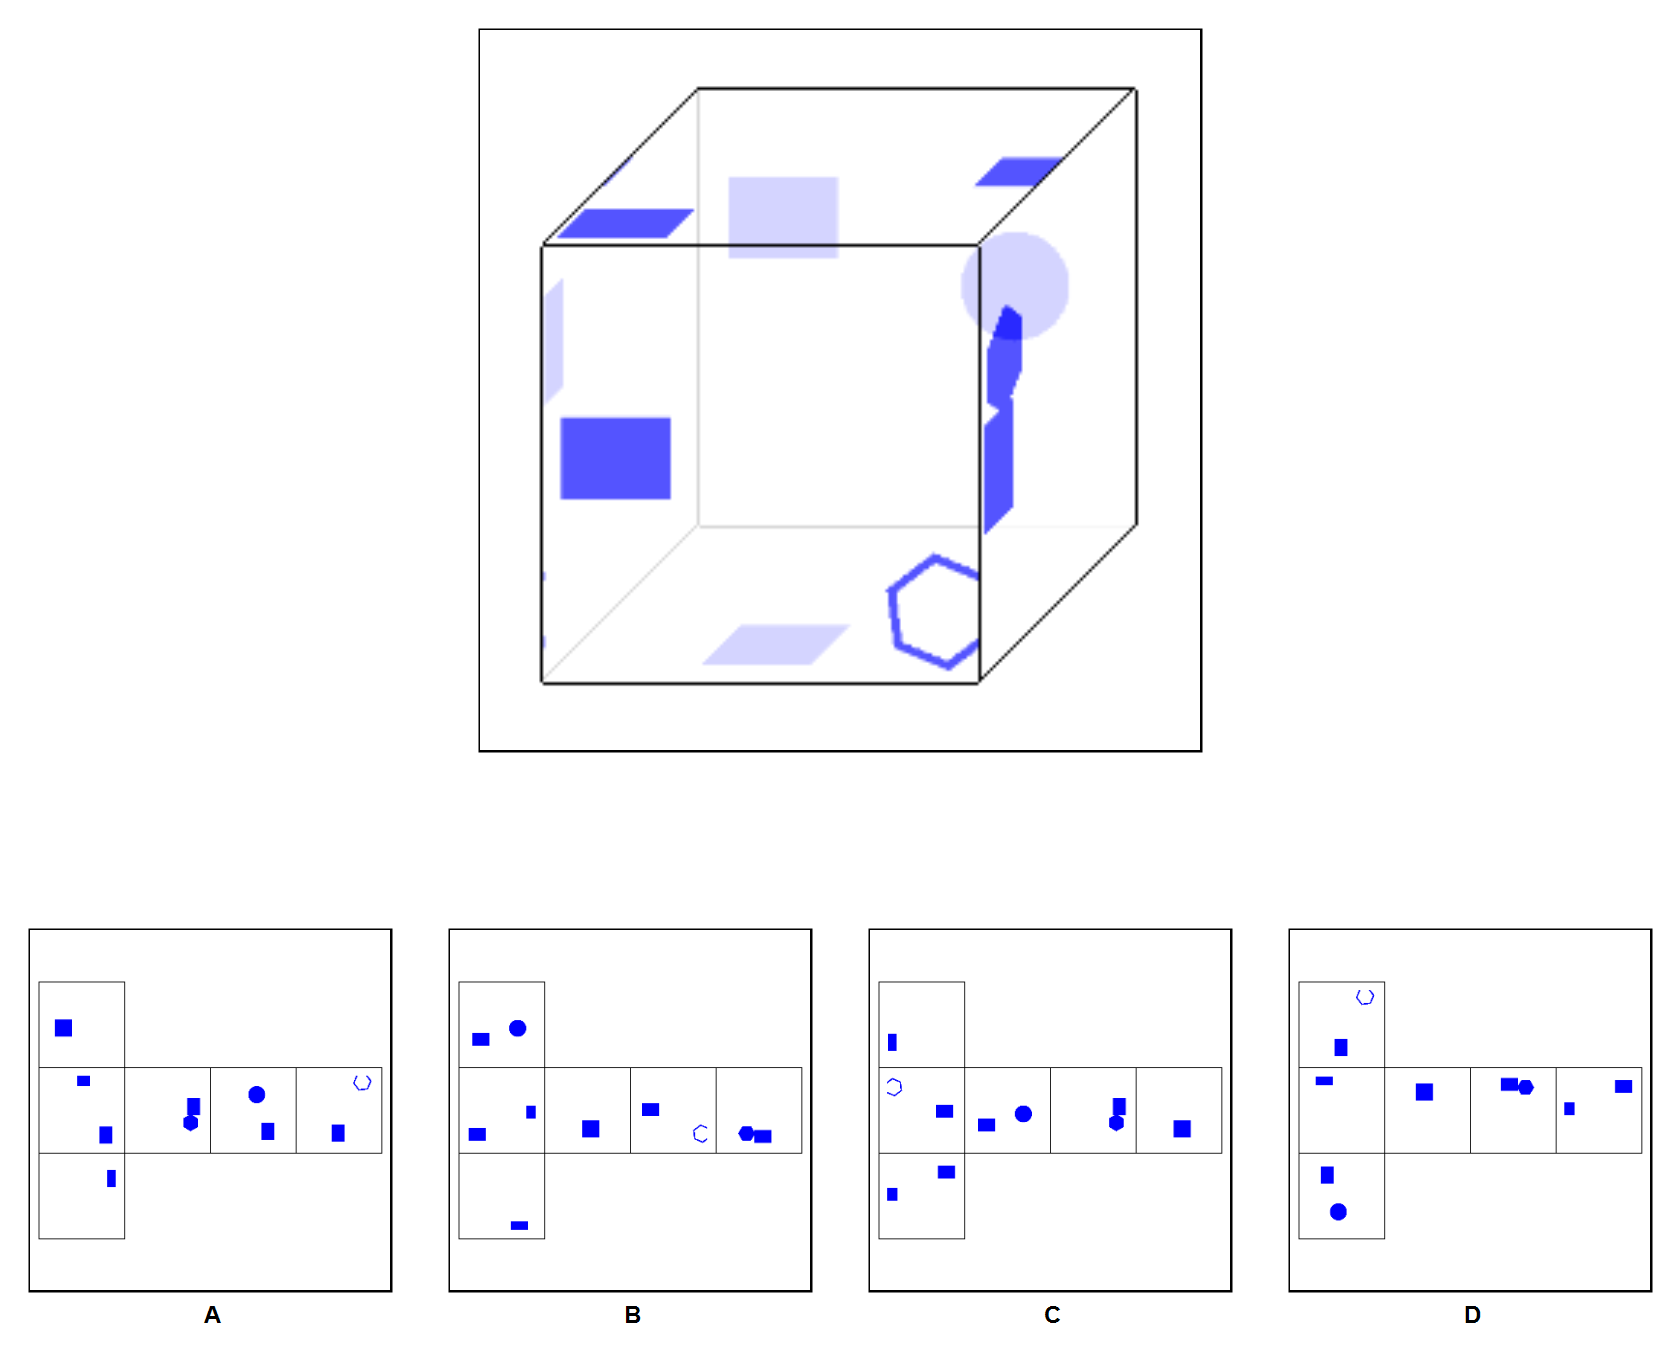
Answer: D